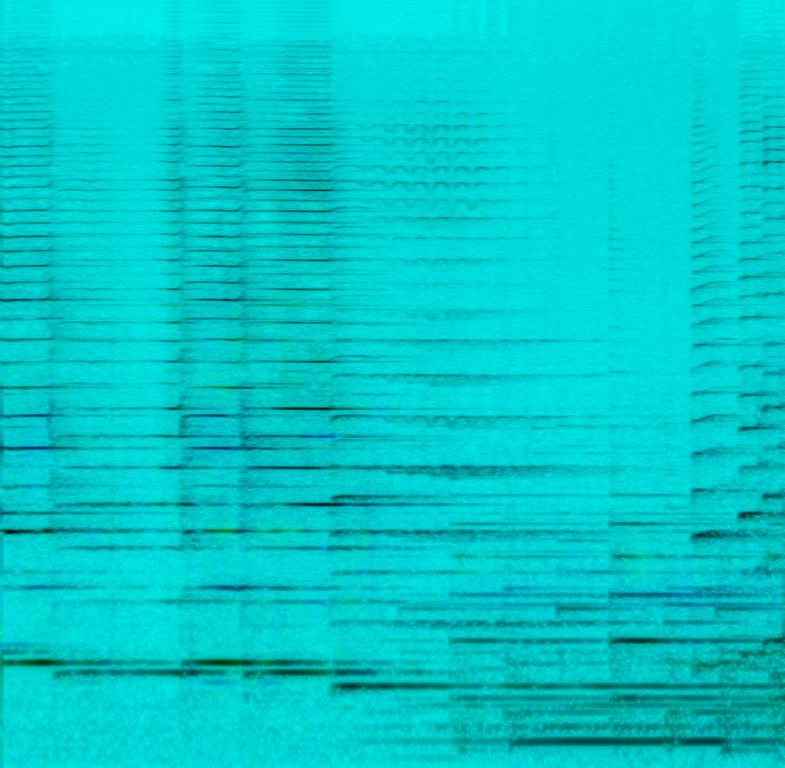
The low quality recording features a harmonica solo melody over soft double bass and arpeggiated acoustic guitar melody. It sounds emotional, passionate and heartfelt.